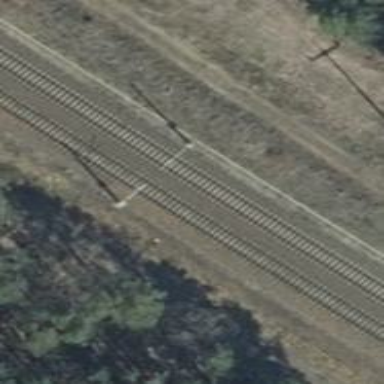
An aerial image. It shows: Railway milestone with catenary mast.